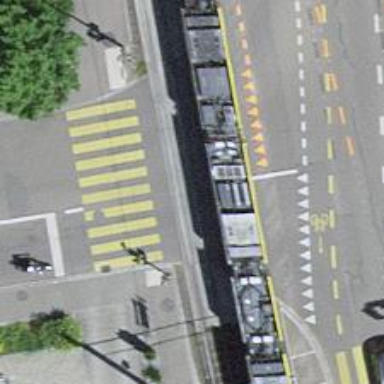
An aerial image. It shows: Level crossing with lights at railway intersection.